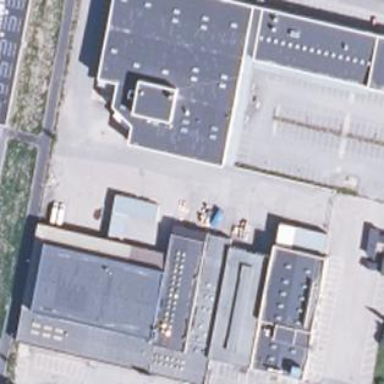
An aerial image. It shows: Retail building.